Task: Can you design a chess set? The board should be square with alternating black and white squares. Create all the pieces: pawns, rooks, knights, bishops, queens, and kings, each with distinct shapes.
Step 1880:
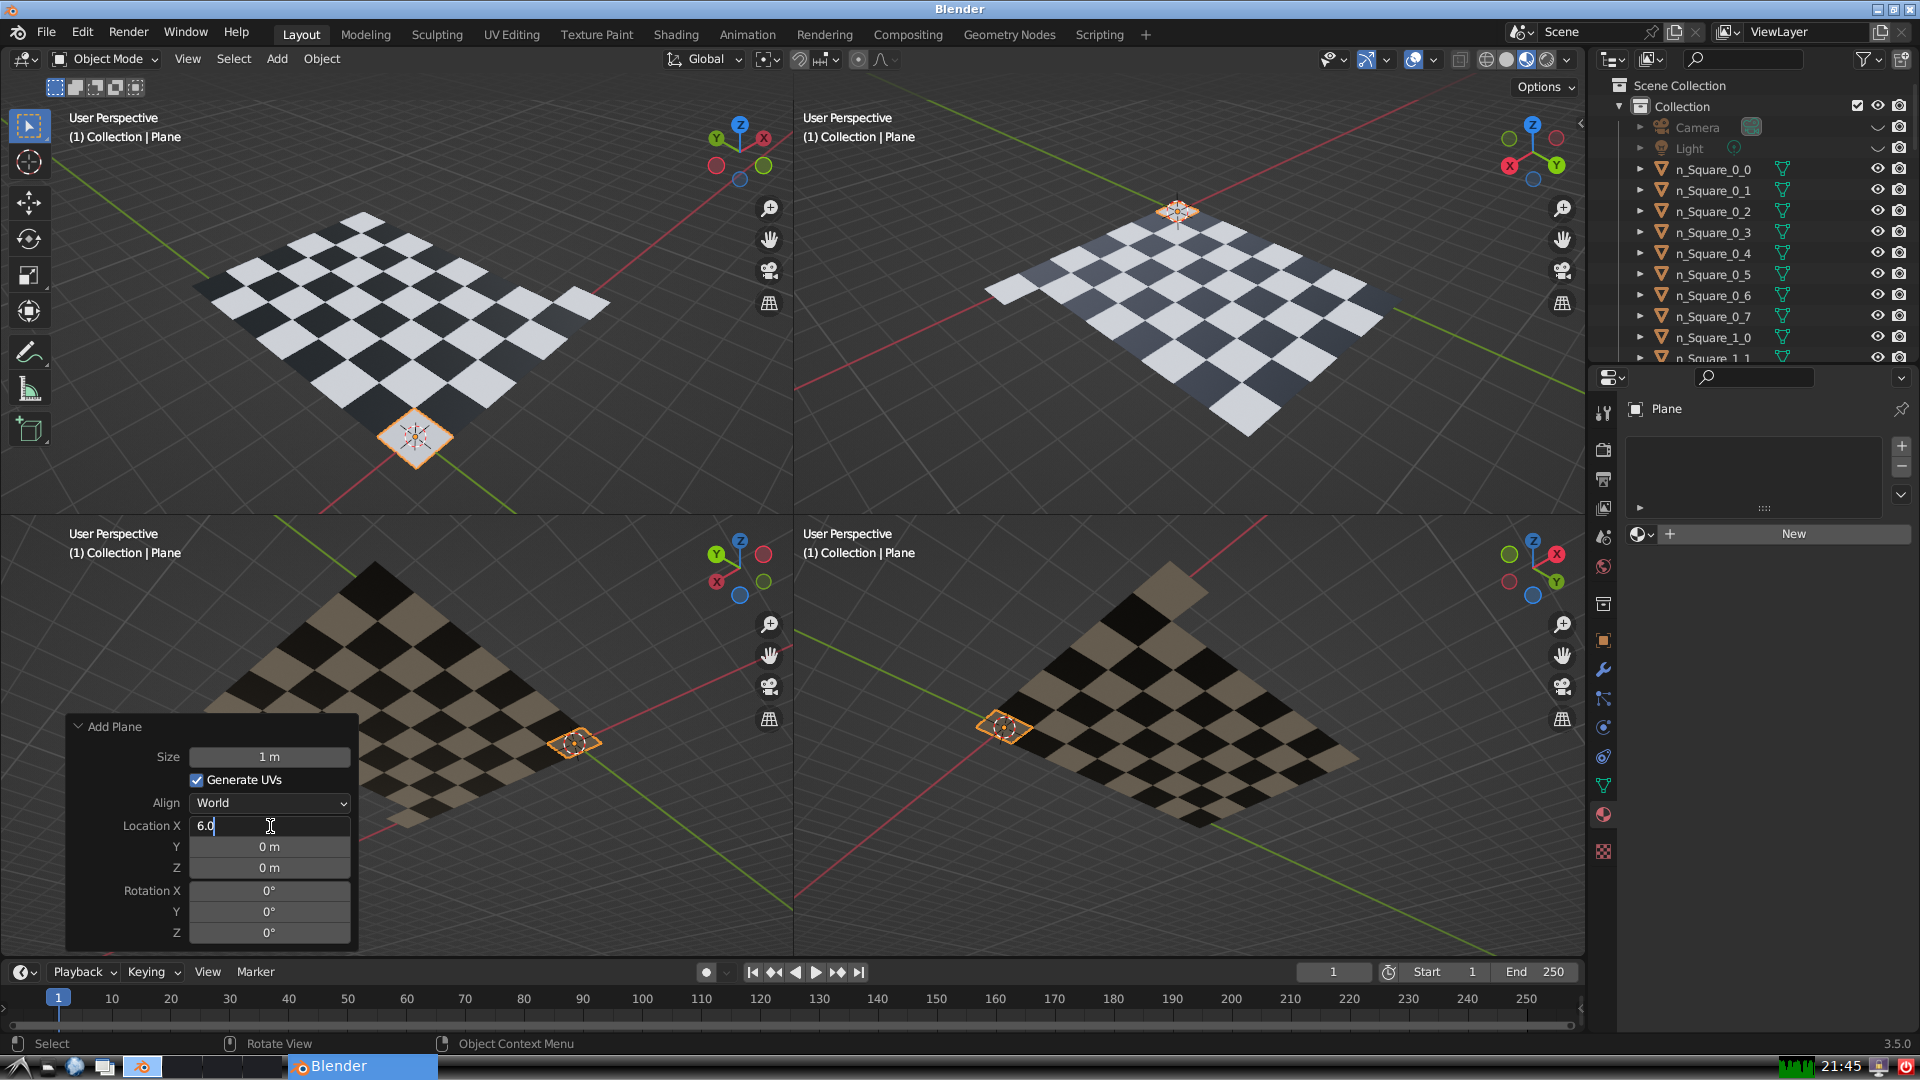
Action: {"key_press": ['Return']}